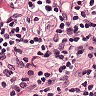
Metastatic tissue present: no